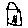
Label: house